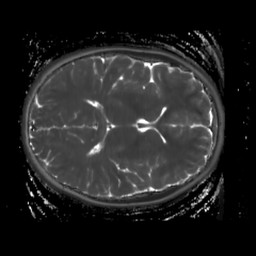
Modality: T2map
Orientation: axial
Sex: female
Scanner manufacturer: siemens
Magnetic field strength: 3 T
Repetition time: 4 s